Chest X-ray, PA view. Patient: 56 years old, sex F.
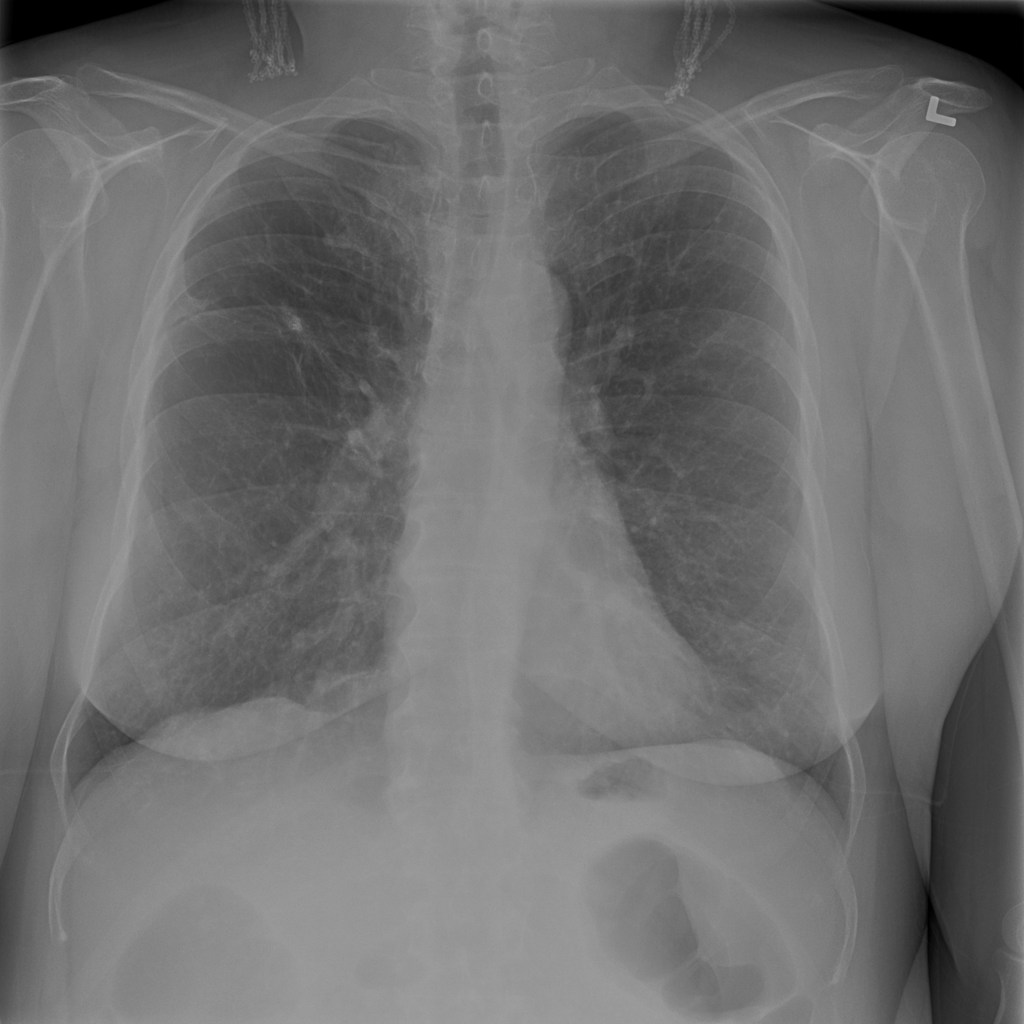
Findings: No Finding